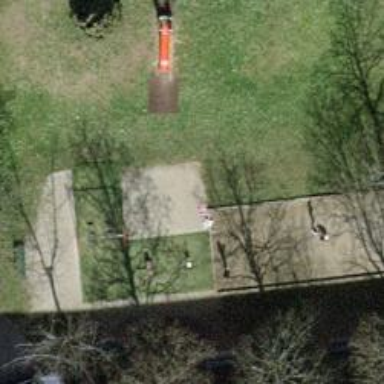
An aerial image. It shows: Playground area for leisure activities on the land.